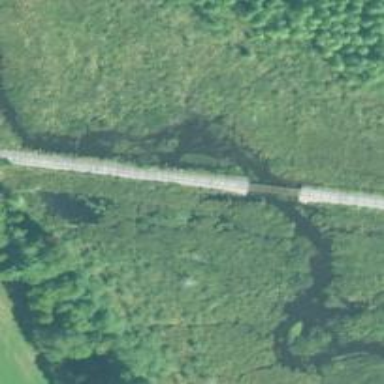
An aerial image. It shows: Disused railway bridge.